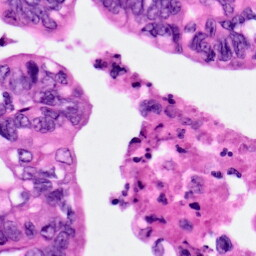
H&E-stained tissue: Pancreatic